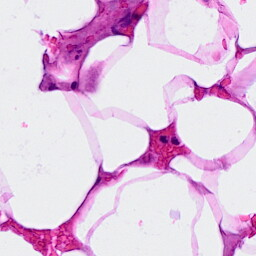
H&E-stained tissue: Breast